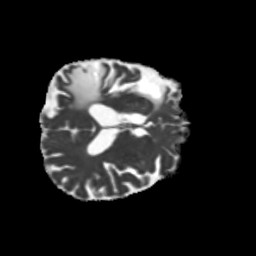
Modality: MD
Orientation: axial
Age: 56
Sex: male
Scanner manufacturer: siemens
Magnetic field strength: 3 T
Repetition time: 5.25 s
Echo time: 0.08 s